Field crop: maize
Growth stage: 2
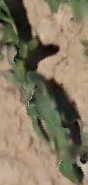
Species: maize